Current action and preconditions to check: path_clear

Your task: For each precondition in the list above, predict whether it will hold at this action.

Consider the current scene as observed from the mobile robot's camera, and analyze the predicted future states of all dynamic agents (e.g., people, animals, vehicles, or any moving entities) within the NEXT SECOND.

IMPORTANT: Only answer "very likely" if you are absolutely certain—based on strong, clear evidence—that a dynamic agent will violate the precondition in the predicted future state. Do NOT answer "very likely" for unlikely, ambiguous, or low-probability risks.

Ask yourself for each precondition: Is there a high probability, with clear and convincing evidence, that the predicted future states of any dynamic agent will interfere with the predicted future state of the currently executing action within the NEXT SECOND, causing that precondition to fail?

Assess the risk level based on these predictions. Use "likely" or "very likely" if motions create a clear risk of interference.

Use "neutral" or "improbable" if agents are nearby but their predicted paths are clearly diverging or non-conflicting.

Failure Risk Categories: "very improbable", "improbable", "neutral", "likely", "very likely"

Answer Format: Output ONLY the probability_of_failure value from these categories: "very improbable", "improbable", "neutral", "likely", "very likely"

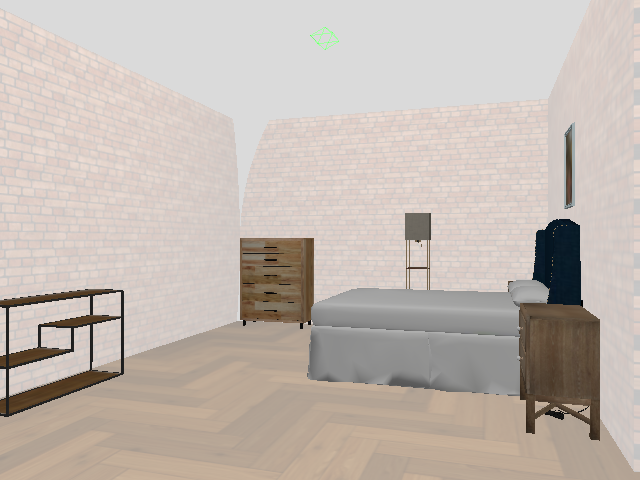

Answer: very improbable